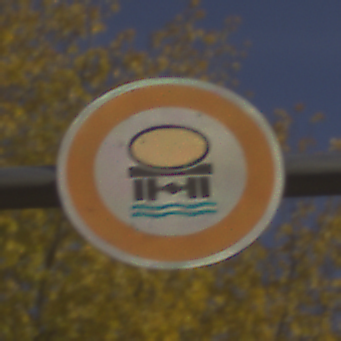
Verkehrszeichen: VerbotFahrzeugeWassergefaehrdenderLadung
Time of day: SunriseSunset
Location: Outdoor (Urban)
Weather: PartlyCloudy
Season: Autumn
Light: Natural